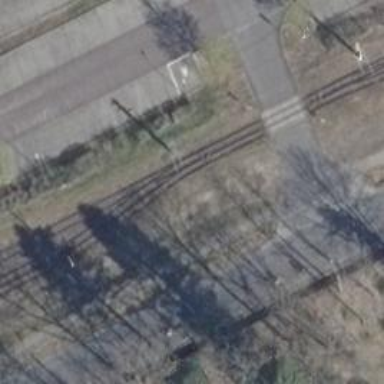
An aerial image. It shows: Railway switch.